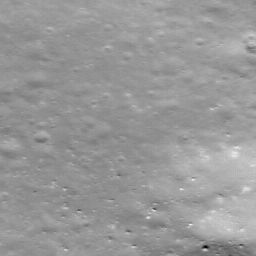
Host type: background_regolith
Lunar coordinates: latitude nan, longitude nan